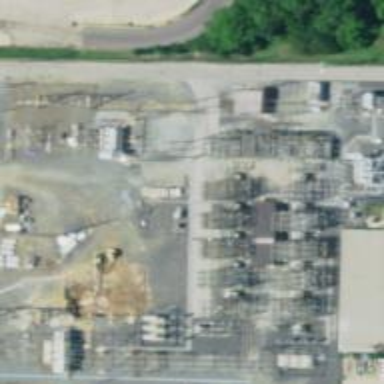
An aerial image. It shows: Power substation.